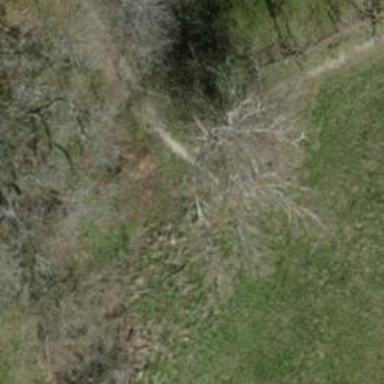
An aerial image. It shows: Brown bench.